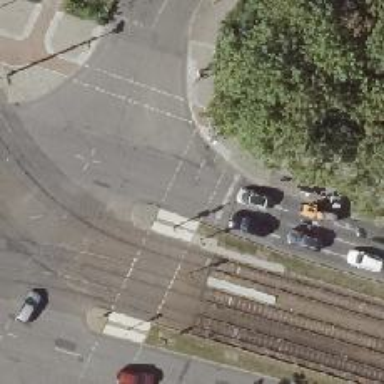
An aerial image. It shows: Road crossing with traffic signals and island.